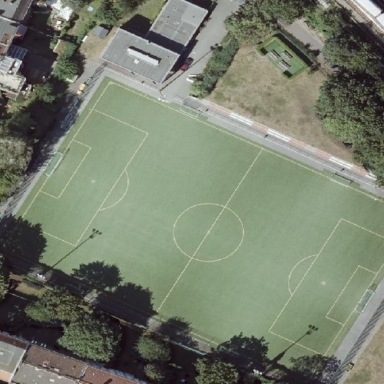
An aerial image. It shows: Artificial turf soccer pitch for leisure sport activities.